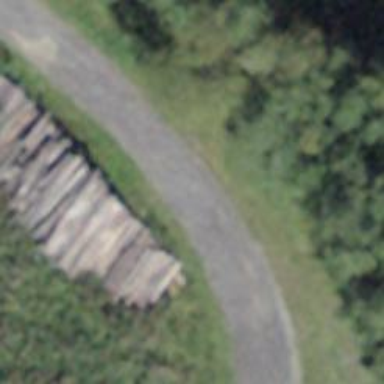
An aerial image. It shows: Asphalt track with grade 1 surface. The track is groomed for backcountry hiking.